Question: I'm beginning simple 2d gles 2.0 android application.
For some strange reason I always get one point in the center of the screen instead of vertex coordinates passed to the shader.
I'm clearly doing something wrong. Can't figure what.

P.S. I'm not using any projection matrices, because i need standard quad for drawing. tried projection - did not help.
'''
public class TestActivity extends Activity {
@Override
protected void onCreate(Bundle savedInstanceState) {
super.onCreate(savedInstanceState);
GLSurfaceView glv = new GLSurfaceView(this);
glv.setEGLContextClientVersion(2);
SimpleRenderer renderer = new SimpleRenderer(this);
glv.setRenderer(renderer);
glv.setRenderMode(GLSurfaceView.RENDERMODE_CONTINUOUSLY);
setContentView(glv);
}
}
'''
---
'''
public class SimpleRenderer implements GLSurfaceView.Renderer {
private final float[] squareVertices = {
-1.0f, -1.0f,
1.0f, -1.0f,
-1.0f, 1.0f,
1.0f, 1.0f,
};
private FloatBuffer squareBuffer;
private final Context context;
private int text_program;
private int aPositionLocation2;
public SimpleRenderer(Context context) {
this.context = context;
squareBuffer = ByteBuffer.allocateDirect(squareVertices.length * 4).asFloatBuffer();
squareBuffer.put(squareVertices).position(0);
}
public void onDrawFrame(GL10 gl) {
glClear(GL_COLOR_BUFFER_BIT | GL_DEPTH_BUFFER_BIT);
glUseProgram(text_program);
glEnableVertexAttribArray(aPositionLocation2);
glVertexAttribPointer(aPositionLocation2, 2, GL_FLOAT, false, 0, squareBuffer);
glDrawArrays(GL_POINTS, 0, 4);
glDisableVertexAttribArray(aPositionLocation2);
}
public void onSurfaceChanged(GL10 gl, int width, int height) {
glViewport(0, 0, width, height);
}
public void onSurfaceCreated(GL10 gl, EGLConfig config) {
text_program = ShaderHelper.buildProgram(TextResourceReader.readTextFileFromResource(context, R.raw.texture_vertex_shader),
TextResourceReader.readTextFileFromResource(context, R.raw.texture_fragment_shader));
aPositionLocation2 = glGetAttribLocation(text_program, "a_Position");
glClearColor(0f, 0f, 0f, 0f);
}
}
'''
---
'''
public class ShaderHelper {
private static final String TAG = "ShaderHelper";
public static int compileVertexShader(String shaderCode) {
return compileShader(GL_VERTEX_SHADER, shaderCode);
}
public static int compileFragmentShader(String shaderCode) {
return compileShader(GL_FRAGMENT_SHADER, shaderCode);
}
private static int compileShader(int type, String shaderCode) {
final int shaderObjectId = glCreateShader(type);
if (shaderObjectId == 0) Log.w(TAG, "Shader not created!");
glShaderSource(shaderObjectId, shaderCode);
glCompileShader(shaderObjectId);
final int[] compileStatus = new int[1];
glGetShaderiv(shaderObjectId, GL_COMPILE_STATUS, compileStatus, 0);
Log.v(TAG, "Results of compiling source:" + "
" + shaderCode + "
:"
+ glGetShaderInfoLog(shaderObjectId));
if (compileStatus[0] == 0) {
// If it failed, delete the shader object.
glDeleteShader(shaderObjectId);
Log.w(TAG, "Compilation of shader failed.");
return 0;
}
return shaderObjectId;
}
public static int linkProgram(int vertexShaderId, int fragmentShaderId) {
final int programObjectId = glCreateProgram();
if (programObjectId == 0) {
Log.w(TAG, "Could not create new program");
return 0;
}
glAttachShader(programObjectId, vertexShaderId);
glAttachShader(programObjectId, fragmentShaderId);
glLinkProgram(programObjectId);
final int[] linkStatus = new int[1];
glGetProgramiv(programObjectId, GL_LINK_STATUS, linkStatus, 0);
Log.v(TAG, "Results of linking program:
"
+ glGetProgramInfoLog(programObjectId));
if (linkStatus[0] == 0) {
// If it failed, delete the program object.
glDeleteProgram(programObjectId);
Log.w(TAG, "Linking of program failed.");
return 0;
}
return programObjectId;
}
public static boolean validateProgram(int programObjectId) {
glValidateProgram(programObjectId);
final int[] validateStatus = new int[1];
glGetProgramiv(programObjectId, GL_VALIDATE_STATUS, validateStatus, 0);
Log.v(TAG, "Results of validating program: " + validateStatus[0]
+ "
Log:" + glGetProgramInfoLog(programObjectId));
return validateStatus[0] != 0;
}
public static int buildProgram(String vertexShaderSource,
String fragmentShaderSource) {
int program;
// Compile the shaders.
int vertexShader = compileVertexShader(vertexShaderSource);
int fragmentShader = compileFragmentShader(fragmentShaderSource);
// Link them into a shader program.
program = linkProgram(vertexShader, fragmentShader);
validateProgram(program);
return program;
}
}
'''
---
vertex shader:
'''
attribute vec4 a_Position;
void main()
{
gl_Position = a_Position;
gl_PointSize = 10.0;
}
'''
---
fragment shader:
'''
void main()
{
gl_FragColor = vec4(1.0,1.0,1.0,1.0);
}
'''
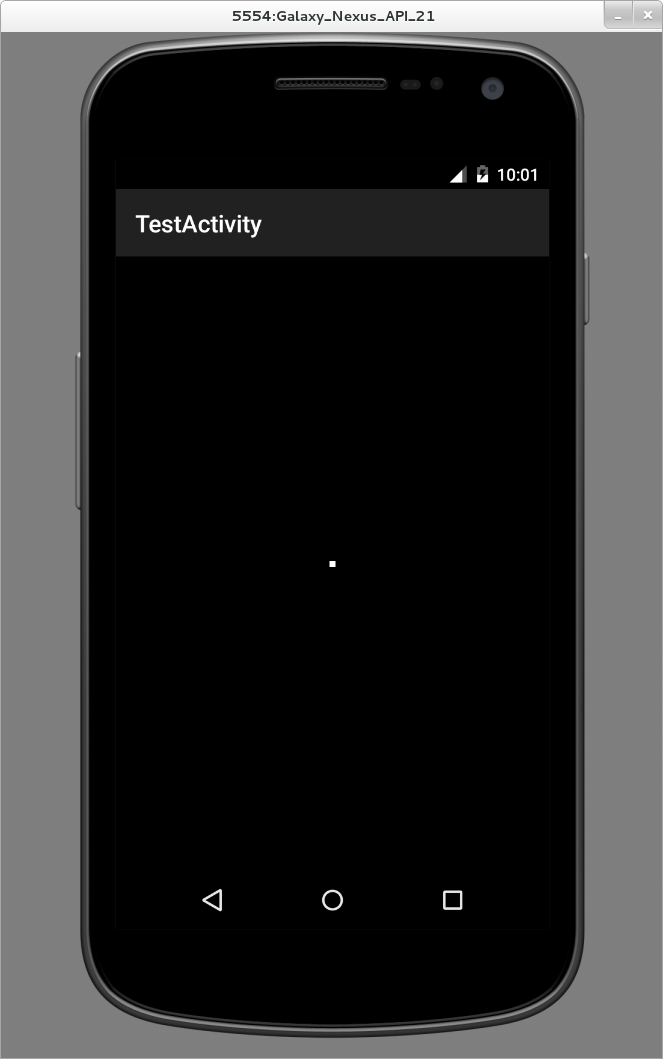
Answer: The problem was indeed in passing vertex data: OpenGL uses native byte order (little-endian for x86 emu), but I have allocated buffer in java (big-endian I suppose) so corrupted float values were passed to vertex shader. After specifying byte order in byte buffer everything works fine.
'''
squareBuffer = ByteBuffer.allocateDirect(squareVertices.length * 4).order(ByteOrder.nativeOrder()).asFloatBuffer();
'''